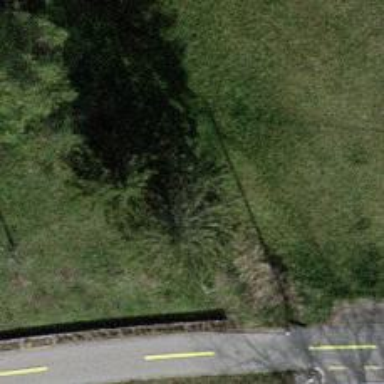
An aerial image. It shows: Evergreen needle-leaved tree.